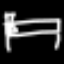
Label: bed